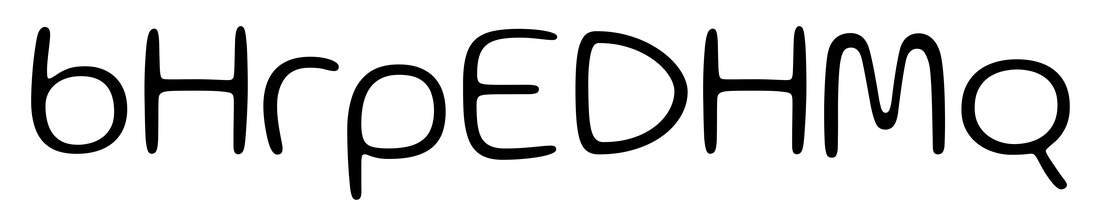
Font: Gluten_ExtraLight